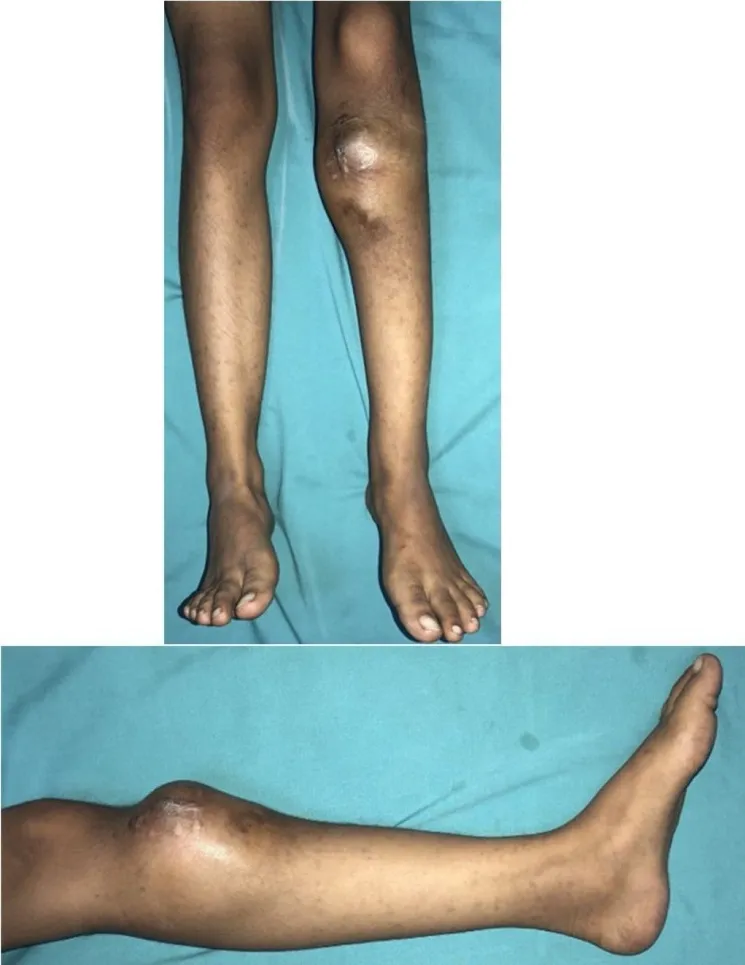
Clinical Picture After Chemotherapy.
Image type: medical_photograph (skin_photograph)